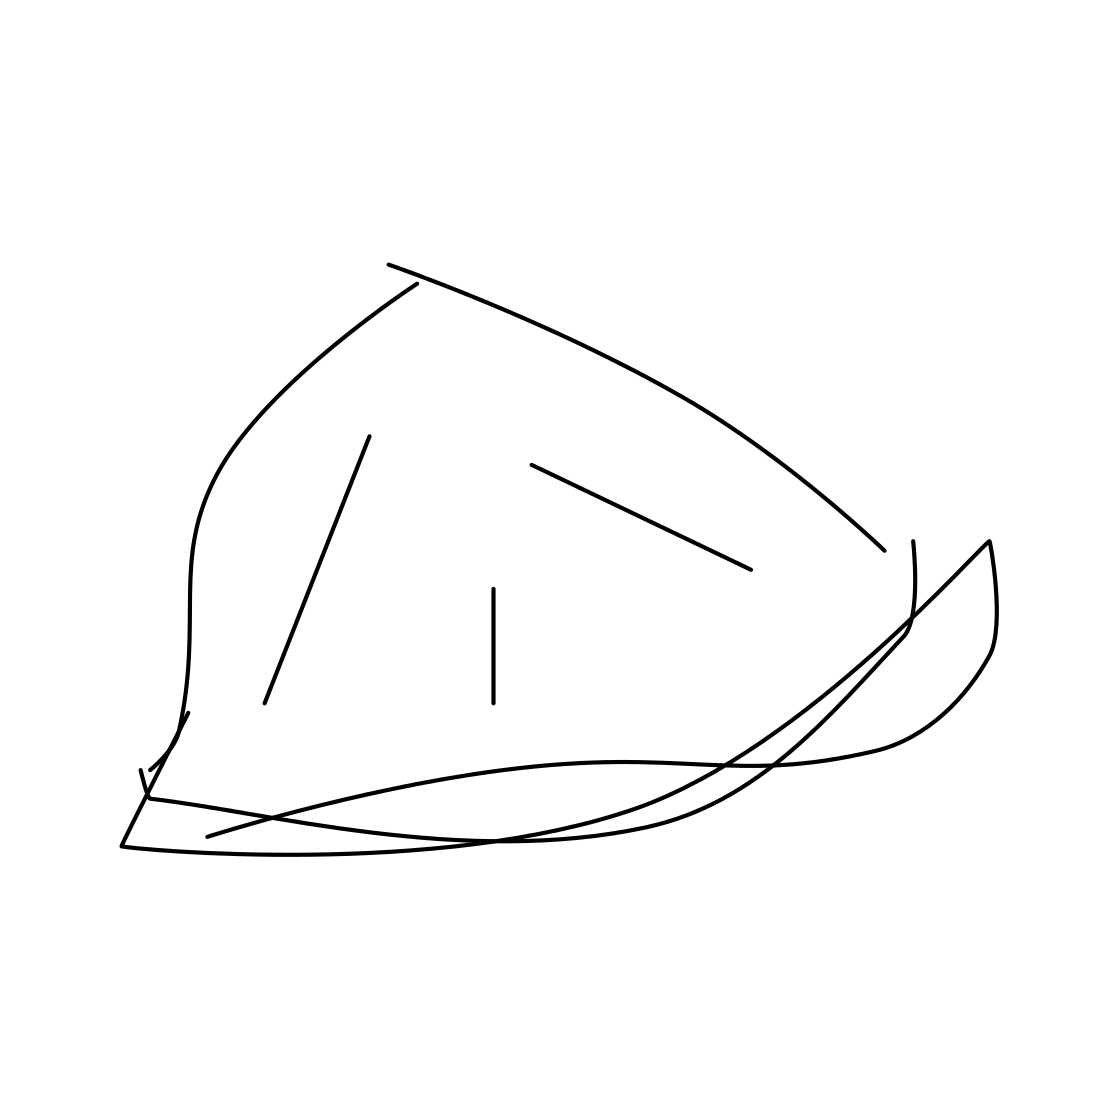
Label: diamond